Interaction volume radius: 5 \u00c5
Interaction volume height: 30 \u00c5
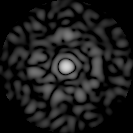
Disorder parameter: 0.8549